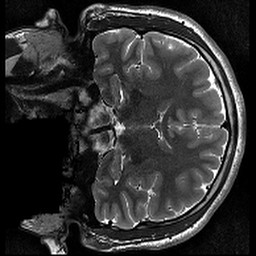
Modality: T2w
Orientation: coronal